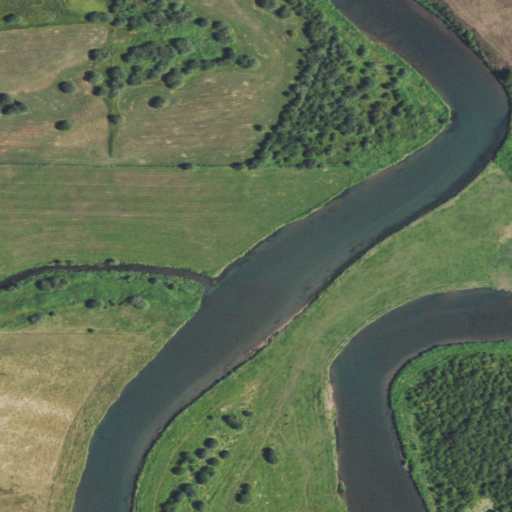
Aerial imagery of valley in Wyoming named Newswander Canyon containing herbaceous wetlands, open water, woody wetlands, pasture, and cultivated crops